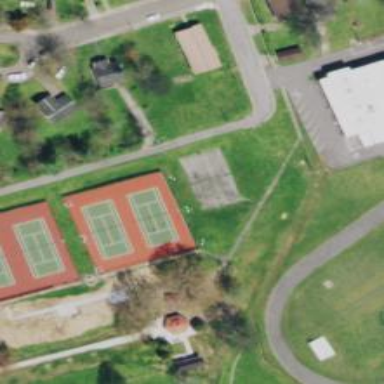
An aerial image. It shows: Tennis court in leisure pitch.